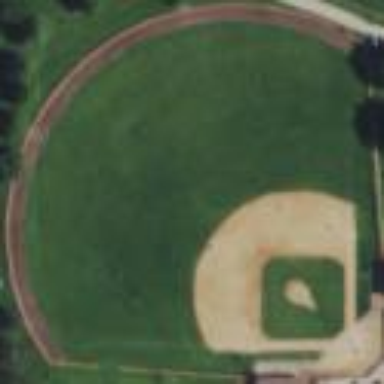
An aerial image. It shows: Softball pitch for leisure sports.